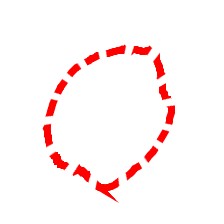
Shape: circle